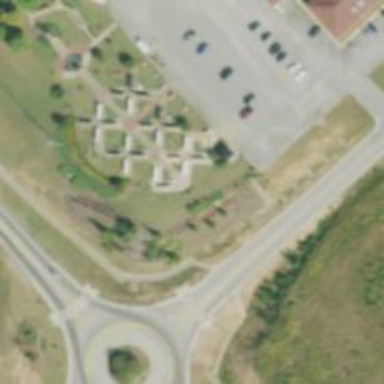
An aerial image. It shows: Memorial site with historic significance.